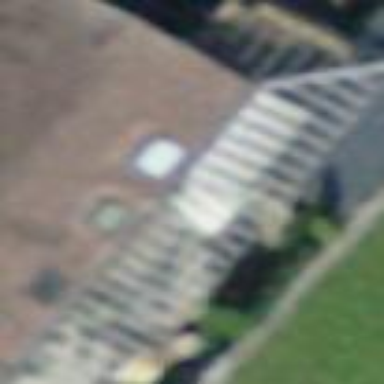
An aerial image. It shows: View of roof of building.